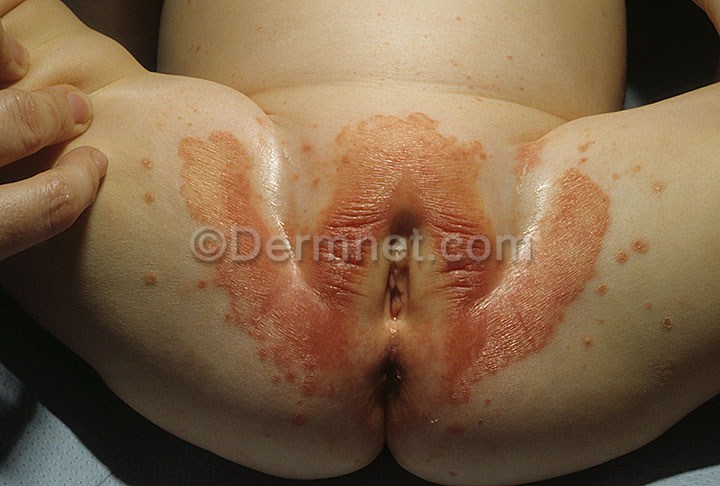
Disease: Tinea Ringworm Candidiasis and other Fungal Infections